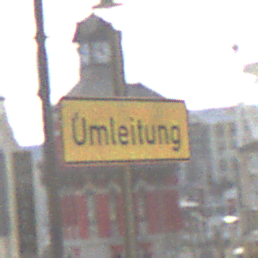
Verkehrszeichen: Umleitungsankuendigung
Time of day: MorningAfternoon
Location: Outdoor (Urban)
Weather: PartlyCloudy
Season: NotSpecified
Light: Natural